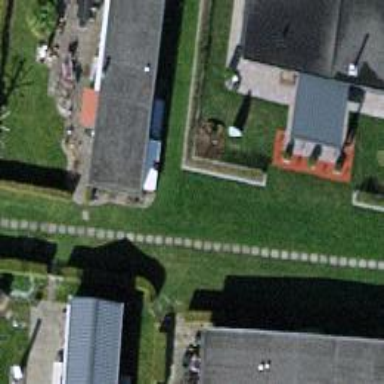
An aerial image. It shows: Paved footway.